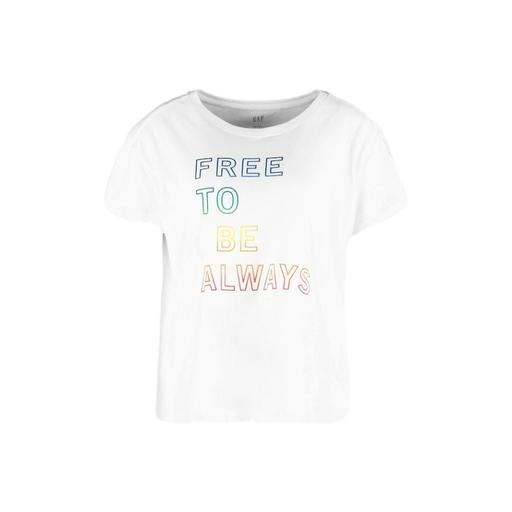
freedom t-shirt, white free falling tee, multicolor women’s white large t-shirt, white background